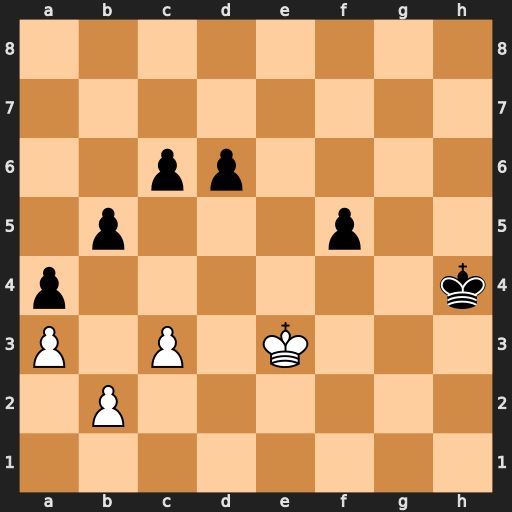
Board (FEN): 8/8/2pp4/1p3p2/p6k/P1P1K3/1P6/8
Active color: w
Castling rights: -
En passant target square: -
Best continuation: Kf4 d5 Kxf5